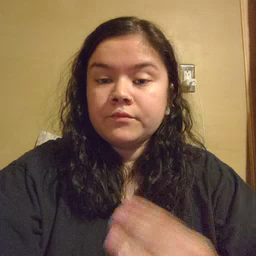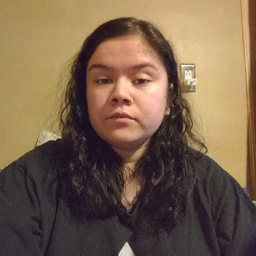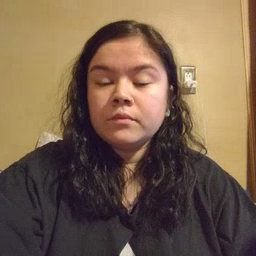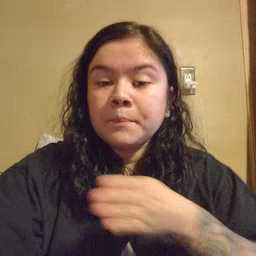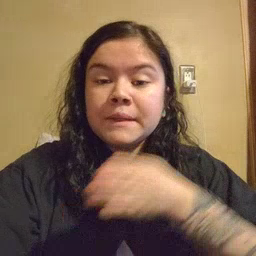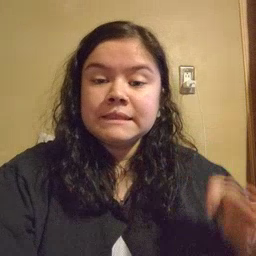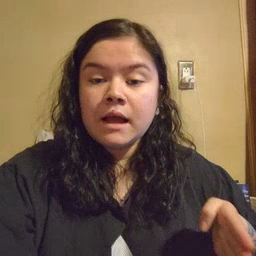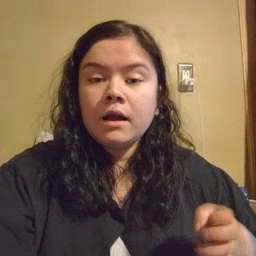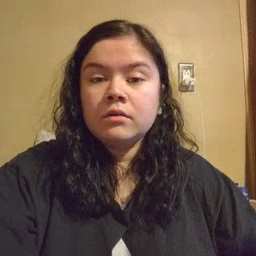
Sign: beside